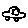
Label: car